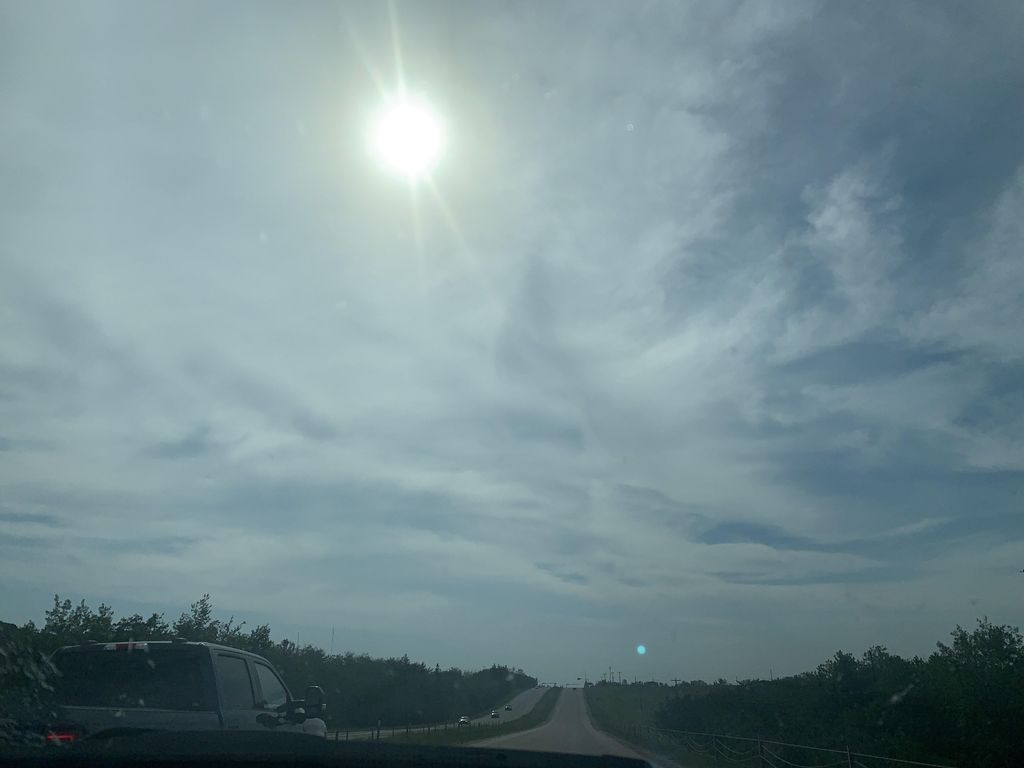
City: edmonton